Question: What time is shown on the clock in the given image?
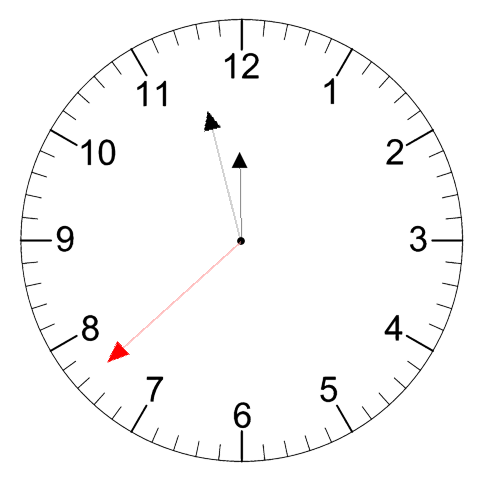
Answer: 11:57:38